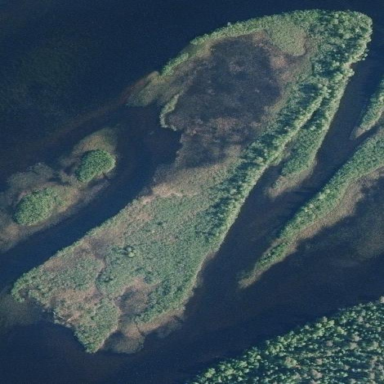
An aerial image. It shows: Islet located in wetland marsh area.